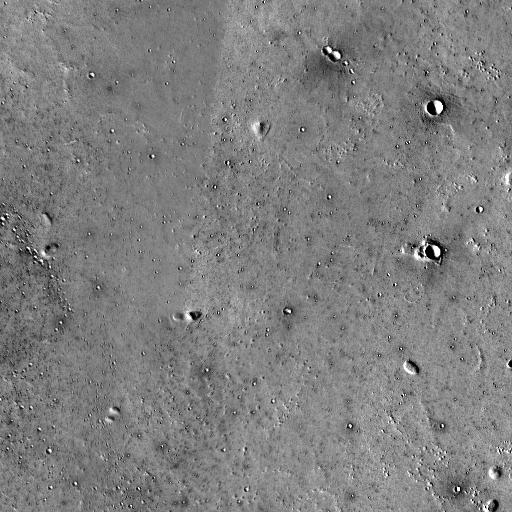
Crater classes present: Background, Other, Secondary